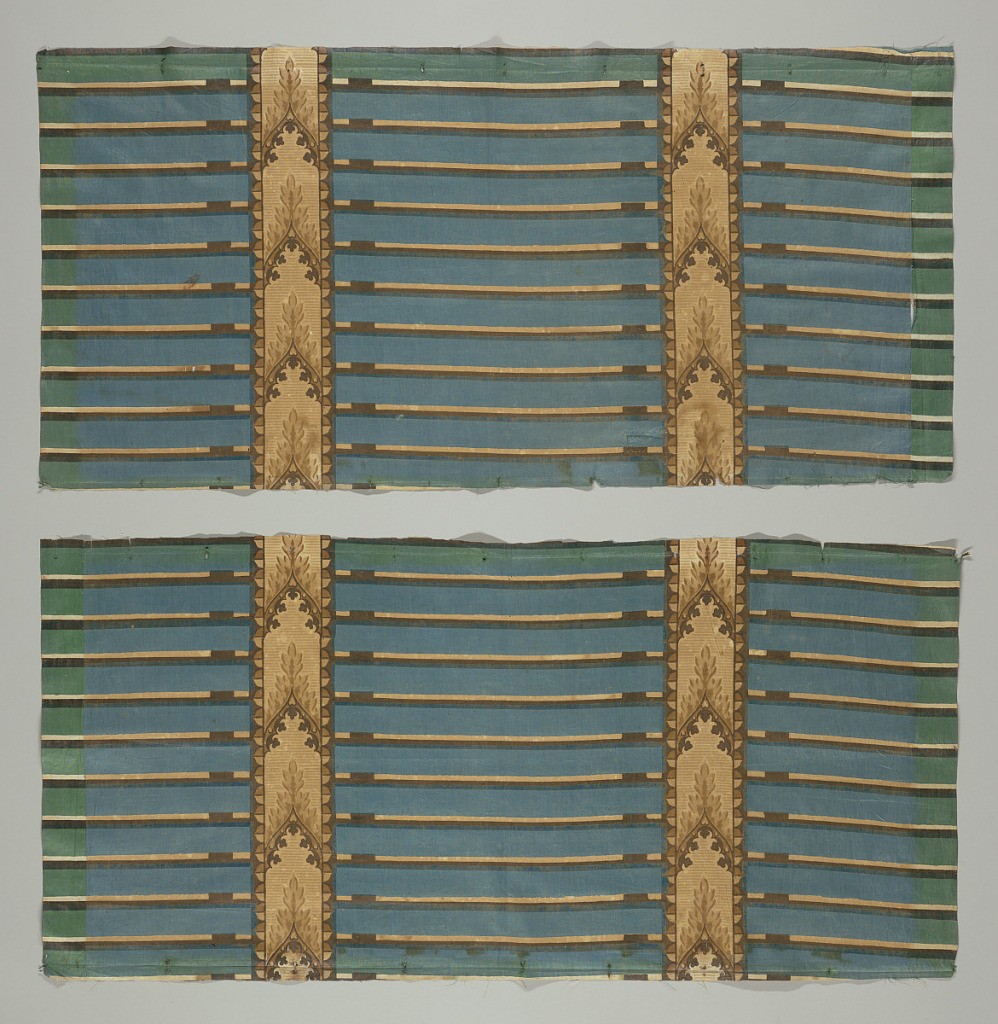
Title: Textile
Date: ca. 1850
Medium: cotton Technique: relief printed
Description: Glazed chintz printed in dark brown, buff and blue green. Design shows horizontal bars of black and buff on a blue ground which has faded from green. Green color produced by printing blue over yellow. Perpendicular stripe of buff in the form of a Gothic arch.